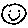
Label: smiley face